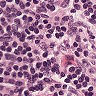
Metastatic tissue present: no